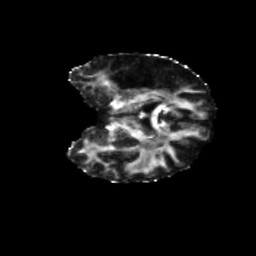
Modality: FA
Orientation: coronal
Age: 36
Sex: female
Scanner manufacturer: siemens
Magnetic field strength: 3 T
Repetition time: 5.25 s
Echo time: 0.08 s